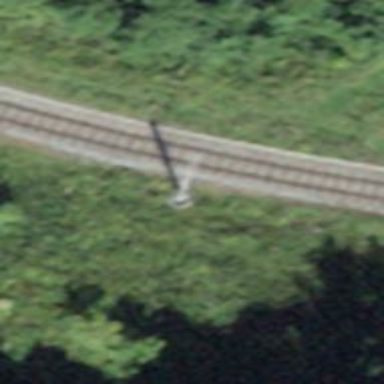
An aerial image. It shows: Narrow-gauge railway with 1 track. The tracks are electrified with contact line.